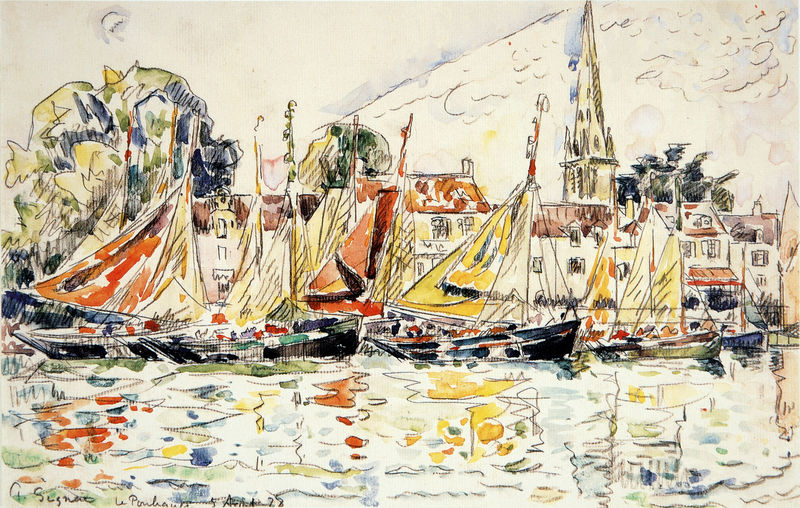
Titel: Le Pouglien. Bateaux de pêche, Le Pouglien. Fischerboote
Künstler: Paul Signac
Standort: New York (New York)
Institution: The Metropolitan Museum of Art
Schlagwörter: baum, berg, blau, himmel, meer, wasser, wolken, aquarell, bäume, gelb, grün, impressionismus, kirchturm, landschaft, see, stadt, ufer, braun, bunt, orange, skizze, zeichnung, haus, rot, wiese, signatur, häuser, hügel, spiegelung, kirche, sonne, boot, boote, turm, farbig, schiff, schiffe, schrift, segel, segelboot, segelschiffe, ort, studie, mast, modern, dorf, dächer, hafen, masten, segelboote, segler, mond, entwurf, kathedrale, flecken, seurat, signac, anlegestelle, farbflecken, gelb himmel, blqau, 1922, turm wasser spiegelung bäume himel bunt licht tag